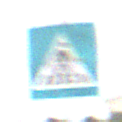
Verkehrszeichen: FussgaengerueberwegLinks
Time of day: MorningAfternoon
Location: Outdoor (Suburban)
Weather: PartlyCloudy
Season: NotSpecified
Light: Natural